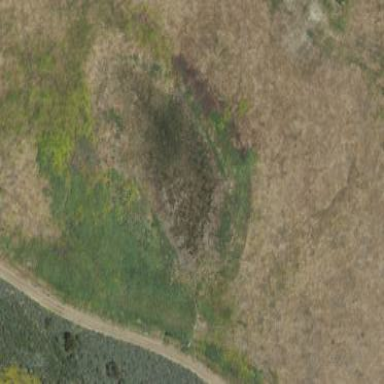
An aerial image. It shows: Vernal pool within wetland area.